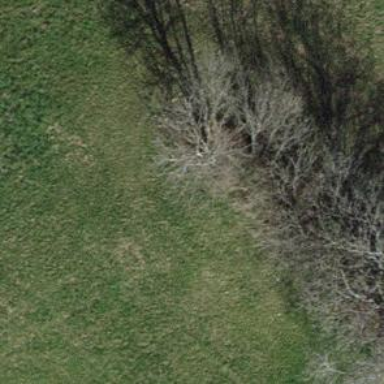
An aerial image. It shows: Single tag "natural: tree."